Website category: university
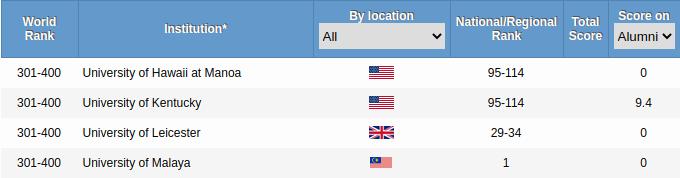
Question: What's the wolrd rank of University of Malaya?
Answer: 301-400

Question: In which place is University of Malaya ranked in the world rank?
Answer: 301-400

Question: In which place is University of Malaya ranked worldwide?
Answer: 301-400

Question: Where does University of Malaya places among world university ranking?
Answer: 301-400

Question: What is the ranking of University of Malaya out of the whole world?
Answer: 301-400

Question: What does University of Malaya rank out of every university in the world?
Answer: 301-400

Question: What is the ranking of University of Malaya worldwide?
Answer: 301-400

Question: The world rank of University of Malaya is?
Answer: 301-400

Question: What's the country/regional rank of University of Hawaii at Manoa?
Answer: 95-114

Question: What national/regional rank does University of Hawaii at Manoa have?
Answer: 95-114

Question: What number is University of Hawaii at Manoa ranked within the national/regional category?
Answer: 95-114

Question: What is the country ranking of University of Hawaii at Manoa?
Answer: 95-114

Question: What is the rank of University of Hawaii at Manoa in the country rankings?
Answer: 95-114

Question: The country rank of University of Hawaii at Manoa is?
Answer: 95-114

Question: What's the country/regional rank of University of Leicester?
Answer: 29-34

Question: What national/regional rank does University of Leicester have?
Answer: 29-34

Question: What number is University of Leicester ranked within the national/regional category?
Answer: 29-34

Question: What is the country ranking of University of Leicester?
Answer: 29-34

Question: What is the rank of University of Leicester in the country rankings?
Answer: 29-34

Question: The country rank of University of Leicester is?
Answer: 29-34

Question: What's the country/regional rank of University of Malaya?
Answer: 1

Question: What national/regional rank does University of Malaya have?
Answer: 1

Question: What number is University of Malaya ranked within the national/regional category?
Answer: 1

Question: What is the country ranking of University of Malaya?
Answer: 1

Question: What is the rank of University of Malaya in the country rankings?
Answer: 1

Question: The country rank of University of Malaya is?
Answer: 1

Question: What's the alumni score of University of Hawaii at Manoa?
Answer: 0

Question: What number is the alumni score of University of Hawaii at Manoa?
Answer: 0

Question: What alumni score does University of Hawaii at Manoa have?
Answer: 0

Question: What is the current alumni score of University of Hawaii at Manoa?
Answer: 0

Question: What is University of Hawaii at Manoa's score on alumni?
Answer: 0

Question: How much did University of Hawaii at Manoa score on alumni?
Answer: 0

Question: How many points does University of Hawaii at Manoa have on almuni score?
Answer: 0

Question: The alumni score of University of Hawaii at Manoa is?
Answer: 0

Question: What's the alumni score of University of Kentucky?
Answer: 9.4

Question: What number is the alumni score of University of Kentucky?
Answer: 9.4

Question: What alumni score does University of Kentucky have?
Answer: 9.4

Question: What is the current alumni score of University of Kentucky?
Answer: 9.4

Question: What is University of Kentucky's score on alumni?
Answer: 9.4

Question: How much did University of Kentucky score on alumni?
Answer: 9.4

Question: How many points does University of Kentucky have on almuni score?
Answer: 9.4

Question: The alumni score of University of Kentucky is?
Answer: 9.4

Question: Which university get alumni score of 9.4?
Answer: University of Kentucky

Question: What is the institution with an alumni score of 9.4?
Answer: University of Kentucky

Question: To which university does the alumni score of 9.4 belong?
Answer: University of Kentucky

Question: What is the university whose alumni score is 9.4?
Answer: University of Kentucky

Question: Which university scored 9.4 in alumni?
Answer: University of Kentucky